Field crop: tomato
Growth stage: 1
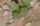
Species: solanum